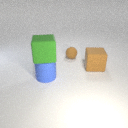
large blue rubber cylinder in front of small brown rubber sphere